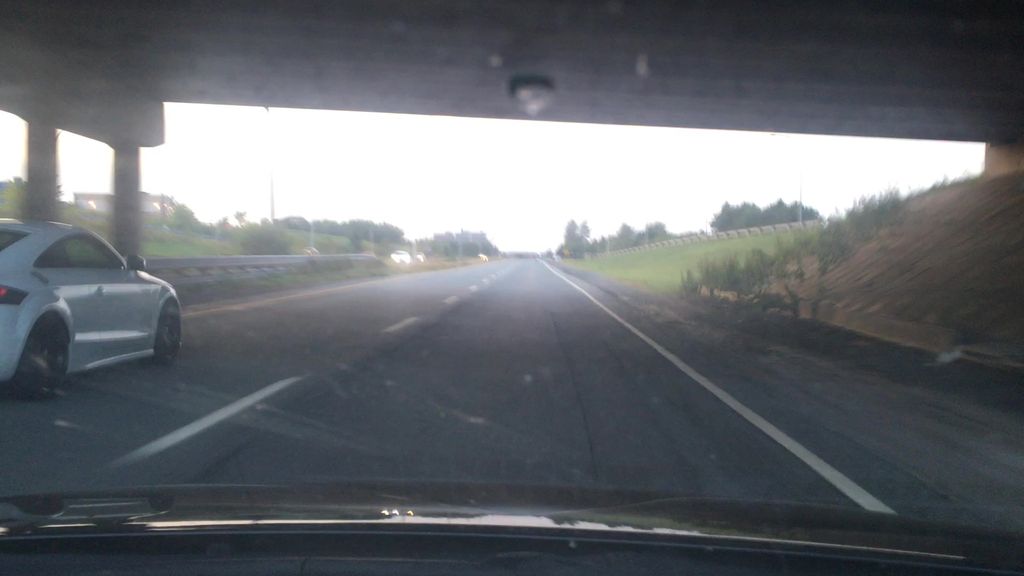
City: halifax